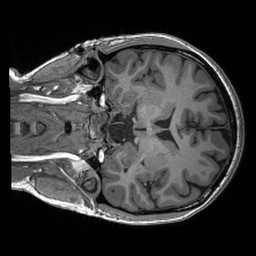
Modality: T1w
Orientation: coronal
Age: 20
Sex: female
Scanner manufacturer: siemens
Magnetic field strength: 3 T
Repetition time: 2.4 s
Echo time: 0.00191 s